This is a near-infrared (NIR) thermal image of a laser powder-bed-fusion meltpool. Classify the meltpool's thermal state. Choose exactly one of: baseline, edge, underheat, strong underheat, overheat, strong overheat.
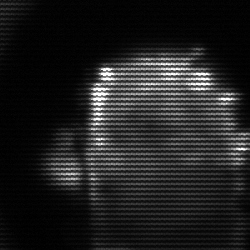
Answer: baseline